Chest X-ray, PA view. Patient: 45 years old, sex M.
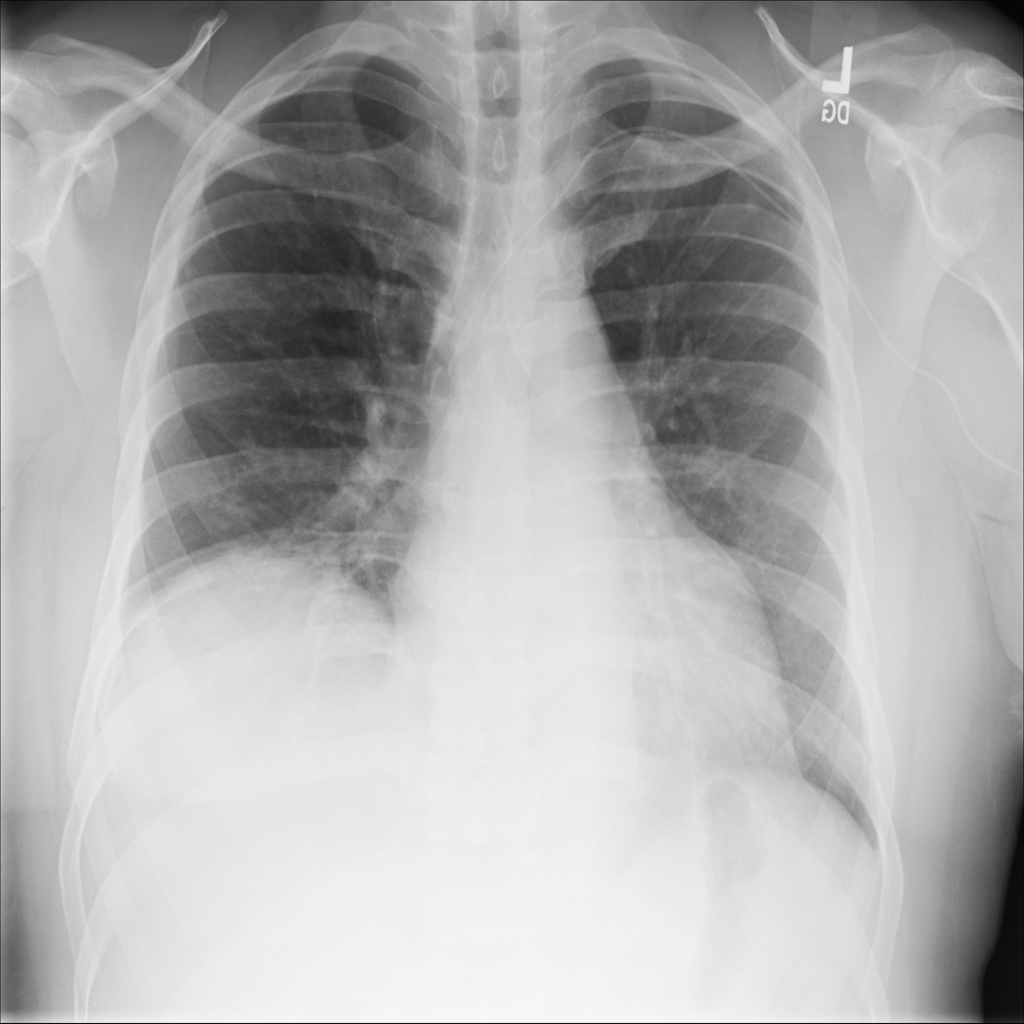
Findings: No Finding